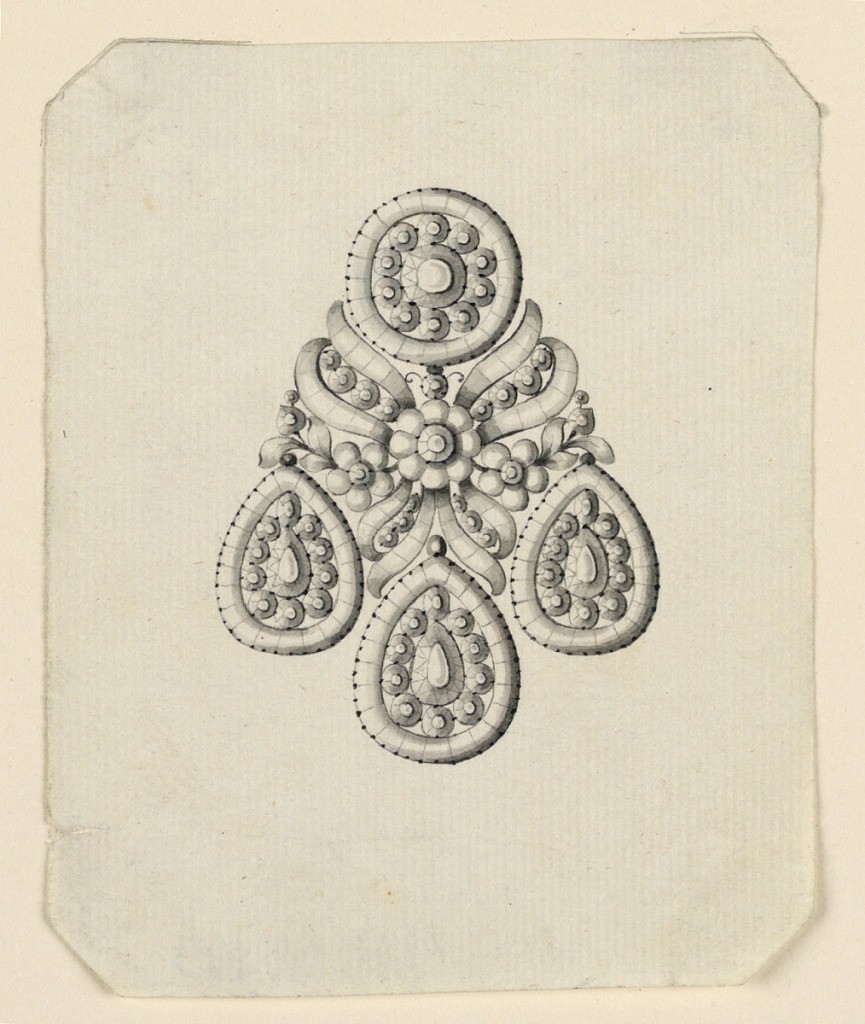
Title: Design for an Earring
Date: late 19th century
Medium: Pen and black ink, brush and gray watercolor on paper
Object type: Drawing
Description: Jewelry design for an earring. Above, a round disk filled with circular gemstones; below, three pear-shaped drops; in the center, three flower blossoms surrounded by ribbon, the bands of which form the volutes of a palmette with rounded gems in between. Beveled corners.